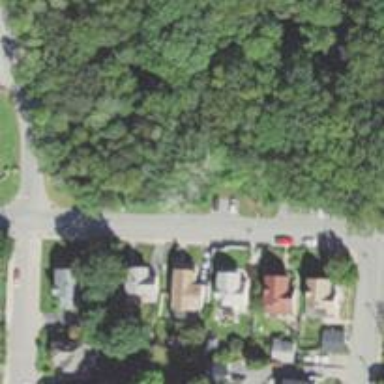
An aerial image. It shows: Residential driveway.